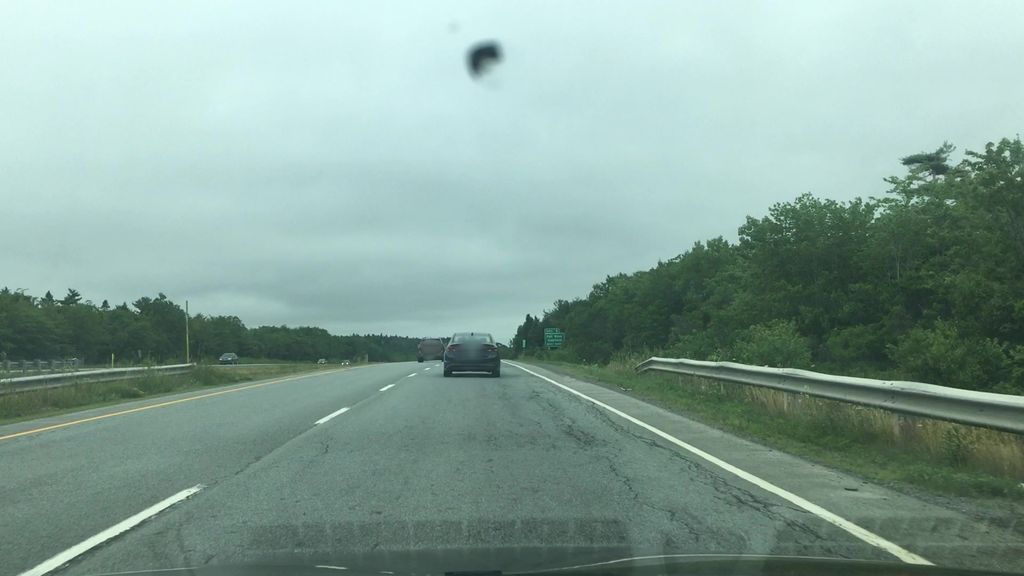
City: halifax